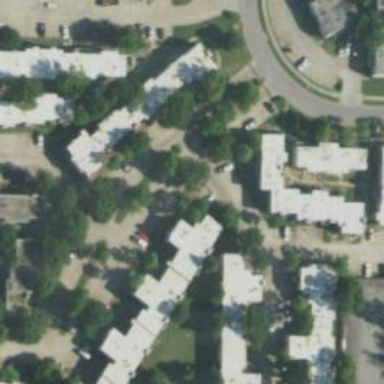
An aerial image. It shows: Living street.